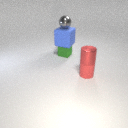
large blue rubber cube below small gray metal sphere